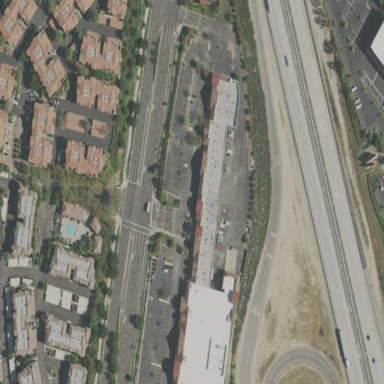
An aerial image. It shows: Retail area.